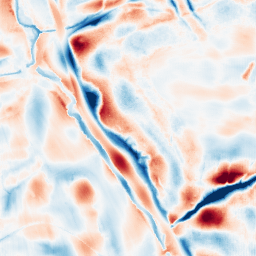
Category: wavelet
Decomposition family: wavelet_biorthogonal
Decomposition parameters: wavelet: bior5.5
level: 5
Upsampling method: fft_zeropad
Upsampling parameters: scale: 8
Upsampling scale: 8